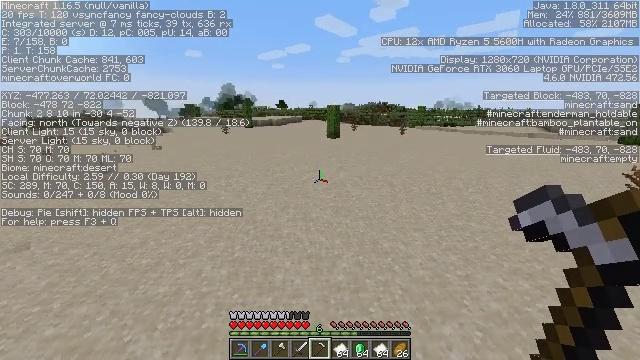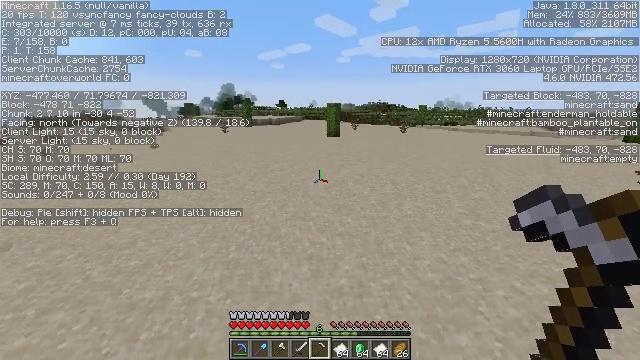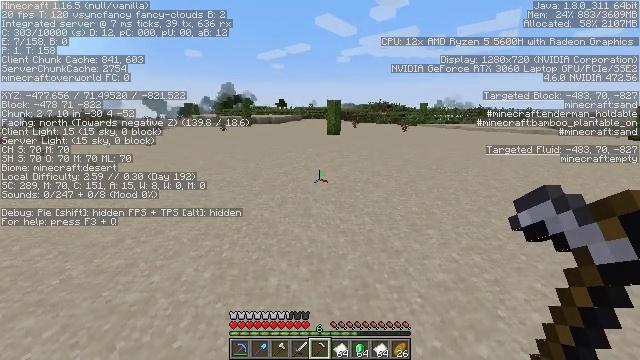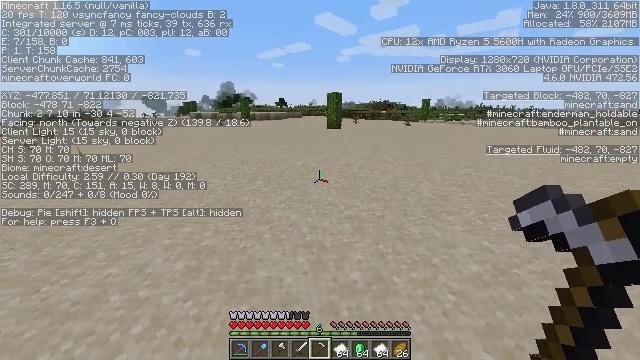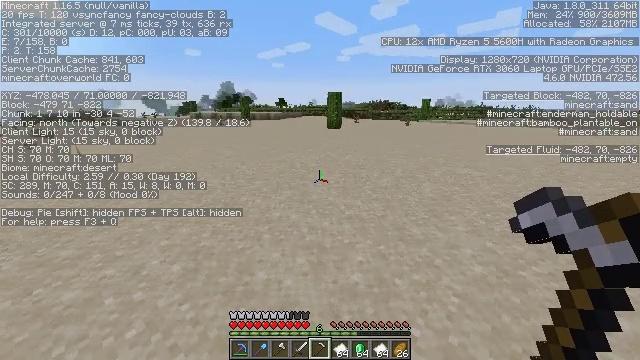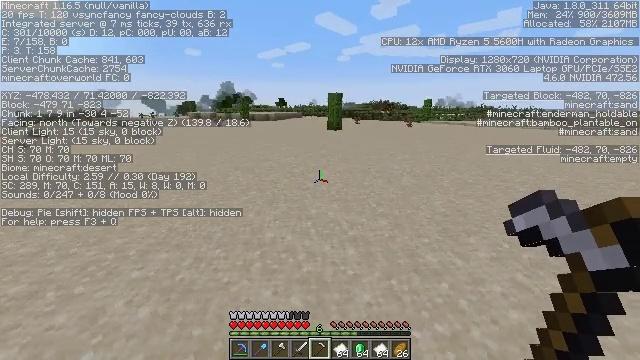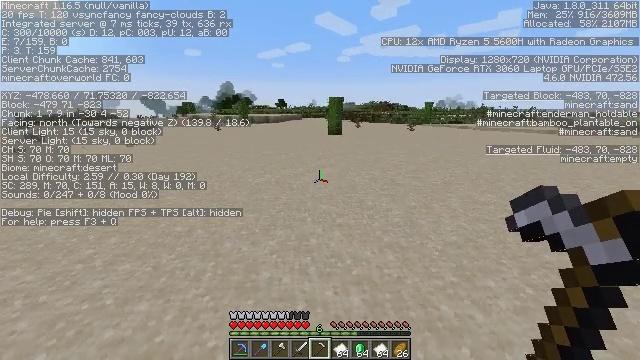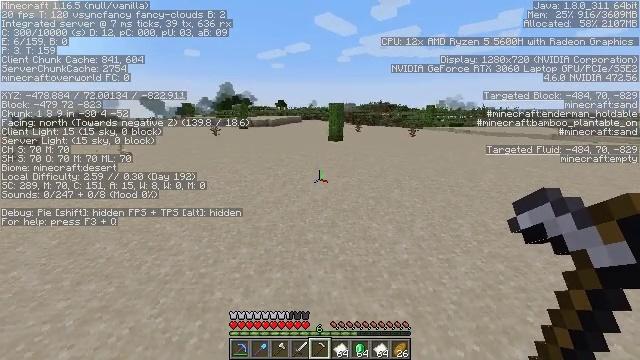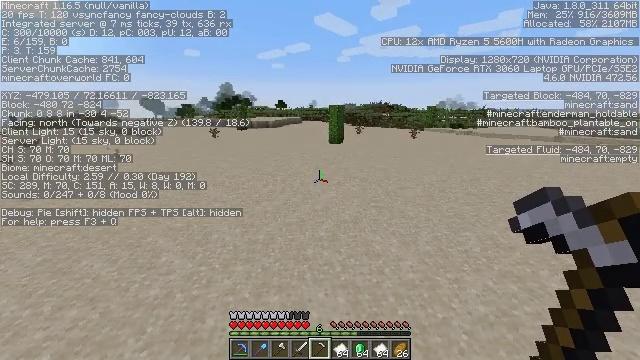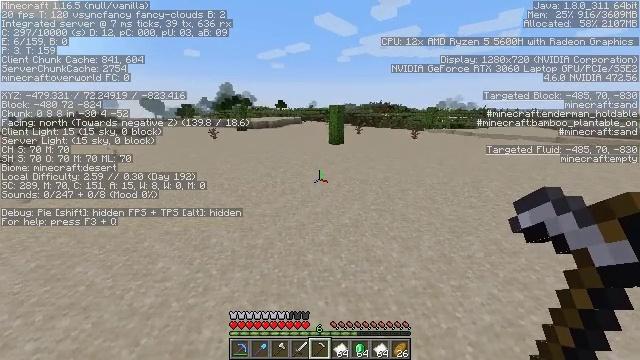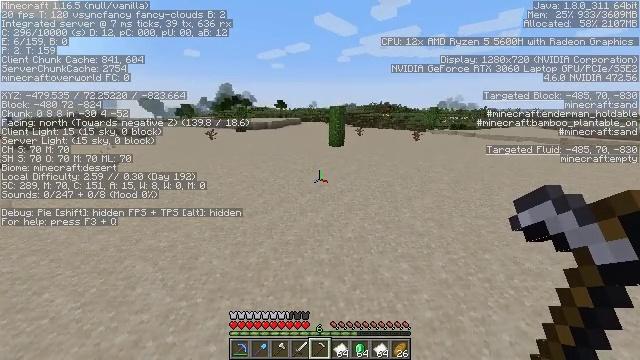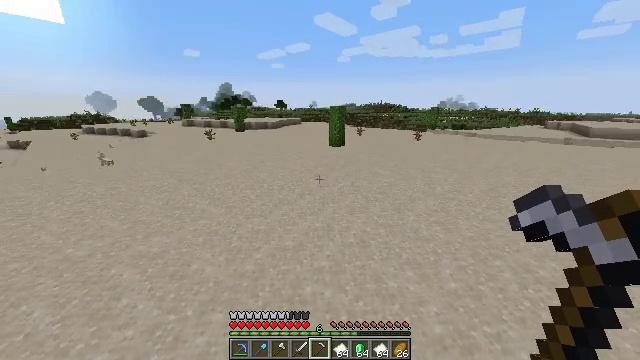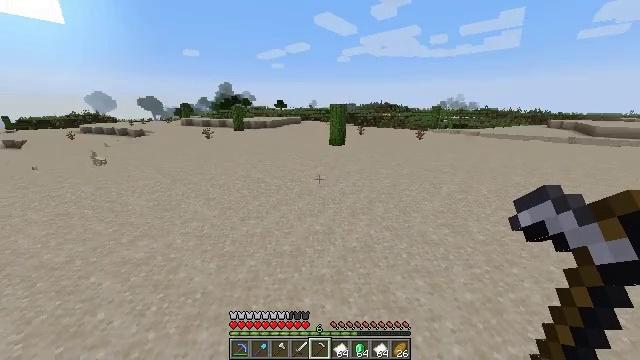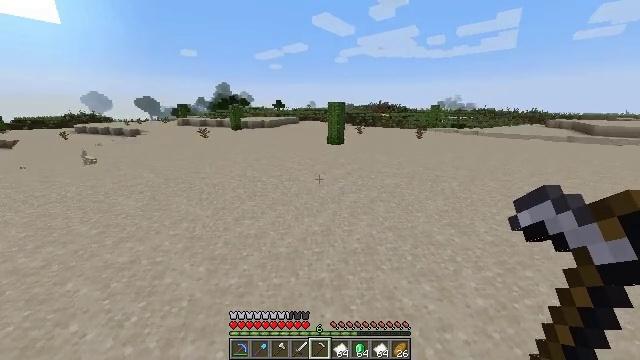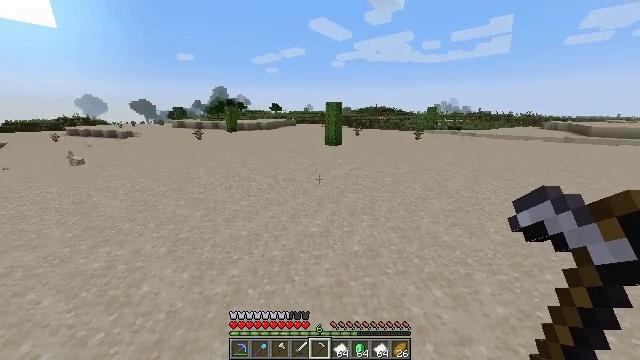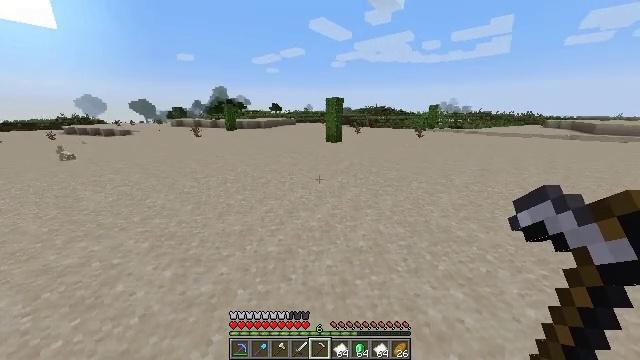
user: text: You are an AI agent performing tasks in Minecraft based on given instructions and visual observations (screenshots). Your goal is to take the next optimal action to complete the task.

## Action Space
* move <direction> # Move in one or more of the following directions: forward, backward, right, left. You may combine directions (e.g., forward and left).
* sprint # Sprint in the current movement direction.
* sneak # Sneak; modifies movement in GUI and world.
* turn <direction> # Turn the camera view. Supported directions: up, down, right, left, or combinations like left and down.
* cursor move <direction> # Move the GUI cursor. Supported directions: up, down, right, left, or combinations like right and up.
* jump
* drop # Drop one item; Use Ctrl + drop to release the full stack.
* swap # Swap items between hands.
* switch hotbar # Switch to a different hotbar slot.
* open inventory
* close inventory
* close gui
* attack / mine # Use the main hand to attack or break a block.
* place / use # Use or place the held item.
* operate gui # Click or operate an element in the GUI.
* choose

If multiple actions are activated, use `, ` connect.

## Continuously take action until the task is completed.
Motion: motion action
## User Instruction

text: Mine the dead bush in the desert.
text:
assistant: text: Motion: move forward, sprint, jump
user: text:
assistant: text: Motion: move forward, sprint, jump
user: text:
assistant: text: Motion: move forward, sprint, jump
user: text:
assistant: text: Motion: move forward, sprint, jump
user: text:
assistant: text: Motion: move forward, jump
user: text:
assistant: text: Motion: move forward, jump
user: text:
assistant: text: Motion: move forward
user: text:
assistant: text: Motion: move forward
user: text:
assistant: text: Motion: move forward
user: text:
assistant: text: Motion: move forward
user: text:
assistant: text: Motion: move forward
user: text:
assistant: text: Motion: move forward
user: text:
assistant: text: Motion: move forward
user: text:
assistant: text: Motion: move forward
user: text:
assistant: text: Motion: move forward
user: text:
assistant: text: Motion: move forward
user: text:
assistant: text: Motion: move forward, sprint
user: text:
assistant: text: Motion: move forward, sprint, turn left
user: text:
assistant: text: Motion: move forward, sprint, turn left
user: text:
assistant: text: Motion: move forward, sprint
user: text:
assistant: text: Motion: move forward, sprint, turn left
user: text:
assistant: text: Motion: move forward, sprint
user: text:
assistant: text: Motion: move forward, sprint
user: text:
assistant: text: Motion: move forward, sprint, jump
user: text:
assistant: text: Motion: move forward, sprint, turn left, jump
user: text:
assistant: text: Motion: move forward, sprint, turn left, jump
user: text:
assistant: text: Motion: move forward, sprint, jump
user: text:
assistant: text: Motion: move forward, sprint, jump
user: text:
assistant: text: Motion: move forward, sprint, jump
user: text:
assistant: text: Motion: move forward, sprint, jump